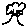
Label: tree